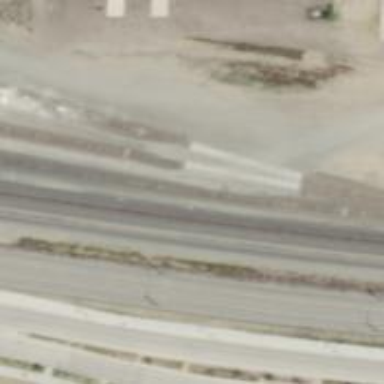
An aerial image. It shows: Rail spur service.